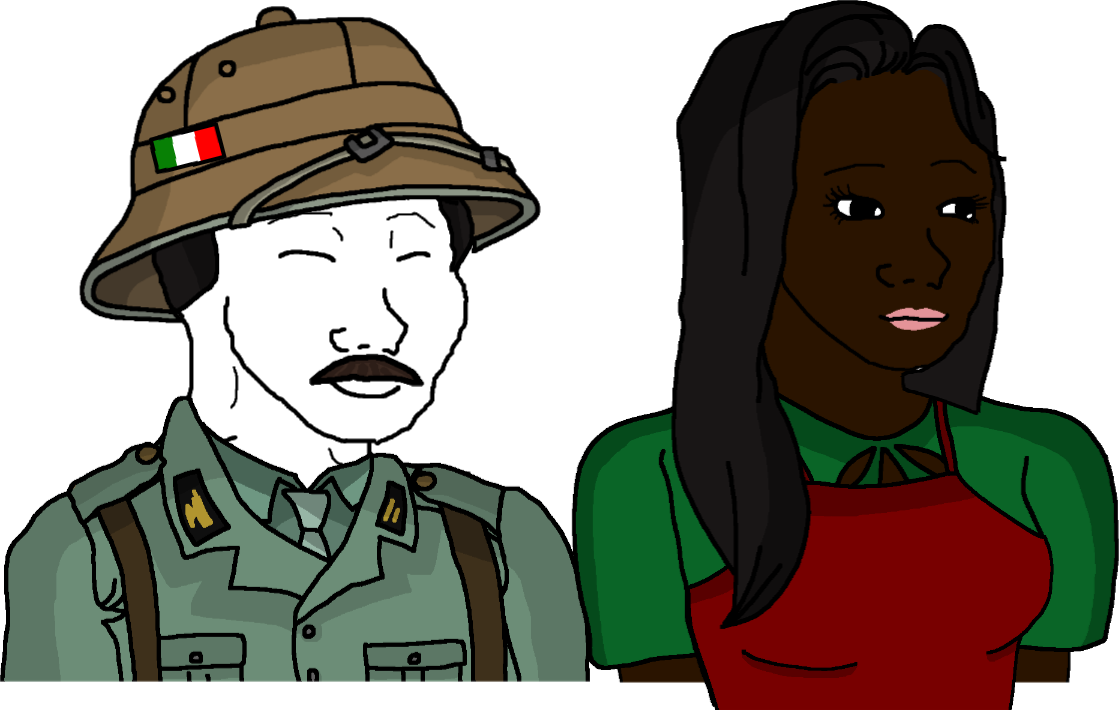
Label: 5_unsorted